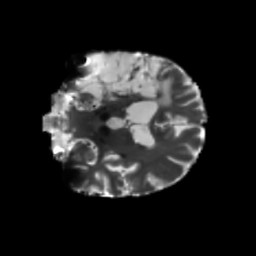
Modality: T2w
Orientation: coronal
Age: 51
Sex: male
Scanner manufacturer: siemens
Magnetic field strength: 3 T
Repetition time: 5.47 s
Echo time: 0.0854 s